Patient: sex F, age 54
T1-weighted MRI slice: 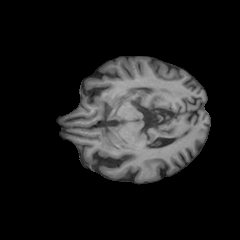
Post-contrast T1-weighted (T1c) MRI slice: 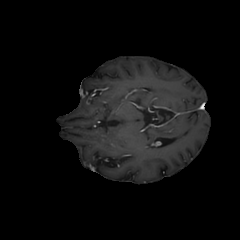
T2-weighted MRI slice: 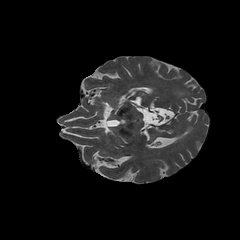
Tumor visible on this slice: no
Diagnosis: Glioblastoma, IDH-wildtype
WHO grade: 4